Question: I'm looking for a way to select the row in which the current time is between two set values in the row. I've set up a table with 3 columns, 2 of them hold a timestamp (HH:MM:SS), the other one a string. Is there a way I can get the string corresponding to the current time?
To put it in a more abstract way:
SELECT String FROM TableName WHERE (Current Time) BETWEEN (Lower Limit Time Value) AND (Upper Limit Time Value);

So basically, based on the current time, my script should output the correct string.
How do I go about this?
Thanks!
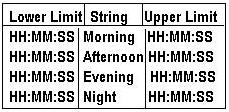
Answer: In 'MySQL', timestamp is quite a confusing word.
If they are 'lowerlimit' and 'upperlimit' are 'TIME' columns from '00:00:00' to '23:59:59':
'''
SELECT String
FROM TableName
WHERE CURTIME() BETWEEN lowerlimit AND upperlimit
OR CURTIME() BETWEEN SUBTIME(upperlimit, '24:00:00') AND lowerlimit
OR SUBTIME(CURTIME(), '24:00:00') BETWEEN SUBTIME(upperlimit, '24:00:00') AND lowerlimit
'''
This will handle midnight transitions correctly.